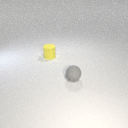
small gray rubber sphere to the right of small yellow rubber cylinder